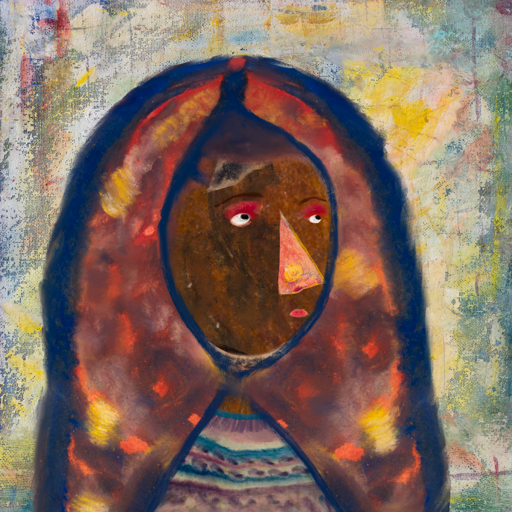
Background: Irani, Head And Neck Side: Mosgoul, Face Side: Irani, Bust: HillGirl, Hair Side: Childish, Head Accessory: Mother_And_Son_Mother_Scarf, Second Necklace: Blank, Necklace: Blank, Baby: Blank